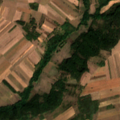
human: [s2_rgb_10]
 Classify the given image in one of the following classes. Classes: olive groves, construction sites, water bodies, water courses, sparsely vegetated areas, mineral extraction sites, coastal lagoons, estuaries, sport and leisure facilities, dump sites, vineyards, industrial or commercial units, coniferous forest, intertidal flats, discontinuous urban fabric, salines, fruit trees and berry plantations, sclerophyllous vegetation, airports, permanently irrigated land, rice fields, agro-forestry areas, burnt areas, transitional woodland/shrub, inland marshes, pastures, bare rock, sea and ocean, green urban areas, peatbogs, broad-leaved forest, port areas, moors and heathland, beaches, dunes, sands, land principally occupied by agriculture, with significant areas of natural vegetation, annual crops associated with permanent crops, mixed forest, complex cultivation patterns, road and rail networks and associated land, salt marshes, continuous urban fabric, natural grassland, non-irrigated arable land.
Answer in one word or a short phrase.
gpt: non-irrigated arable land, land principally occupied by agriculture, with significant areas of natural vegetation, broad-leaved forest